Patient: sex F, age 77
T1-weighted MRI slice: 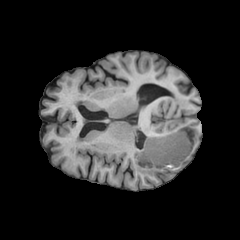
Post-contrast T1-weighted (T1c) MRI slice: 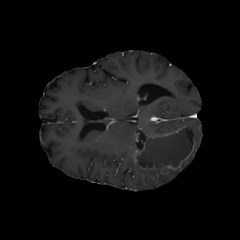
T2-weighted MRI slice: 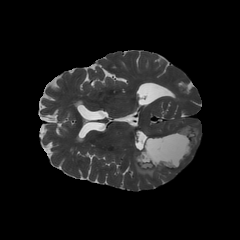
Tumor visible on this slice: yes
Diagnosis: Glioblastoma, IDH-wildtype
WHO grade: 4